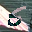
Label: 5